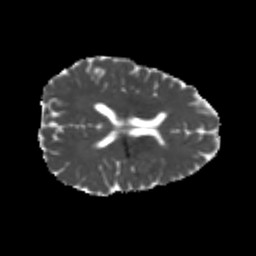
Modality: MD
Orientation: axial
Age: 26
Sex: male
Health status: healthy
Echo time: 0.074 s